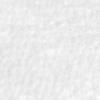
Label: no_change